Field crop: maize
Growth stage: 2
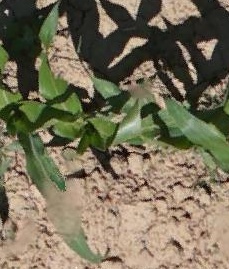
Species: maize